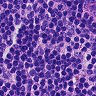
Metastatic tissue present: no